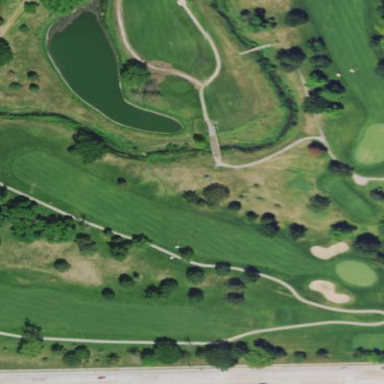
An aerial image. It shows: Grassy area designated as golf fairway.